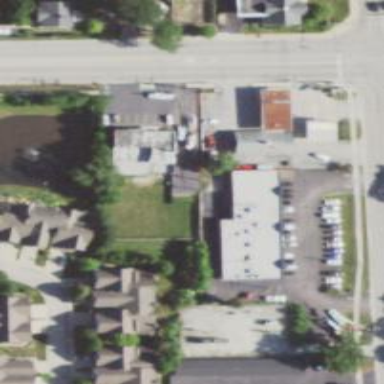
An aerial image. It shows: Fitness centre on leisure land.